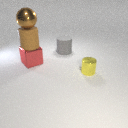
large red metal cube below large brown rubber cylinder